Aerial crown-view tile of a tropical tree (Barro Colorado Island, Panama), acquired 20241112:
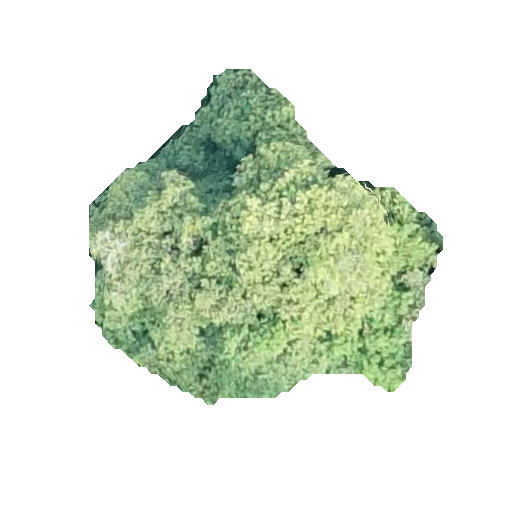
Species: Guapira myrtiflora
GBIF accepted scientific name: Guapira myrtiflora
Crown area: 121.177 m²